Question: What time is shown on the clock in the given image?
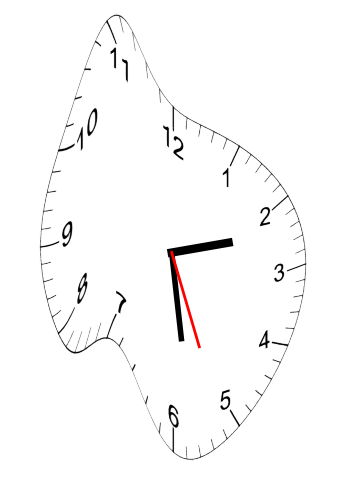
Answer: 02:28:26